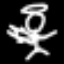
Label: angel